Question: I am trying to display scrollable composite in my dialog window.
But it do not get the scrollbars. I also don't get the "OK" "Cancel" buttons.
How to fix it?
'''
public class MyDialog extends Dialog {
public MyDialog (Shell parentShell) {
super(parentShell);
}
protected void configureShell(Shell newShell) {
super.configureShell(newShell);
newShell.setText("test");
newShell.setSize(200, 100);
}
protected Control createDialogArea(Composite parent) {
ScrolledComposite sc = new ScrolledComposite(parent, SWT.H_SCROLL | SWT.V_SCROLL | SWT.BORDER);
Composite composite = new Composite(sc, SWT.NONE);
composite.setLayout(new FillLayout(SWT.VERTICAL));
new Label(composite, SWT.NONE).setText("1111");
new Label(composite, SWT.NONE).setText("2222");
new Label(composite, SWT.NONE).setText("3333");
new Label(composite, SWT.NONE).setText("4444");
new Label(composite, SWT.NONE).setText("5555");
new Label(composite, SWT.NONE).setText("6666");
new Label(composite, SWT.NONE).setText("7777");
sc.setContent(composite);
sc.setExpandHorizontal(true);
sc.setExpandVertical(true);
return parent;
}
'''

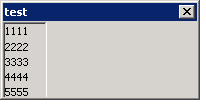
Answer: Ok, so I almost got it working. However, at the bottom there is some empty space where the dialog buttons would be. If this doesn't bother you, or you are going to add buttons, the code below will do what you want. If not, I don't know how to help you.
'''
public class MyDialog extends Dialog
{
protected MyDialog(Shell parentShell) {
super(parentShell);
}
protected void configureShell(Shell newShell) {
super.configureShell(newShell);
newShell.setText("test");
newShell.setSize(200, 100);
}
protected void createButtonsForButtonBar(Composite parent) {
}
protected Control createDialogArea(Composite parent) {
Composite content = (Composite) super.createDialogArea(parent);
content.setLayout(new FillLayout());
ScrolledComposite sc = new ScrolledComposite(content, SWT.H_SCROLL
| SWT.V_SCROLL | SWT.BORDER);
Composite composite = new Composite(sc, SWT.NONE);
composite.setLayout(new FillLayout(SWT.VERTICAL));
new Label(composite, SWT.NONE).setText("1111");
new Label(composite, SWT.NONE).setText("2222");
new Label(composite, SWT.NONE).setText("3333");
new Label(composite, SWT.NONE).setText("4444");
new Label(composite, SWT.NONE).setText("5555");
new Label(composite, SWT.NONE).setText("6666");
new Label(composite, SWT.NONE).setText("7777");
sc.setContent(composite);
sc.setExpandHorizontal(true);
sc.setExpandVertical(true);
sc.setMinSize(composite.computeSize(SWT.DEFAULT, SWT.DEFAULT));
return parent;
}
}
'''

However, I assume you are going to use dialog buttons. Otherwise you could simply use a shell with a composite as seen in the example I posted before...